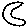
Label: moon